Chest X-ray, PA view. Patient: 40 years old, sex F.
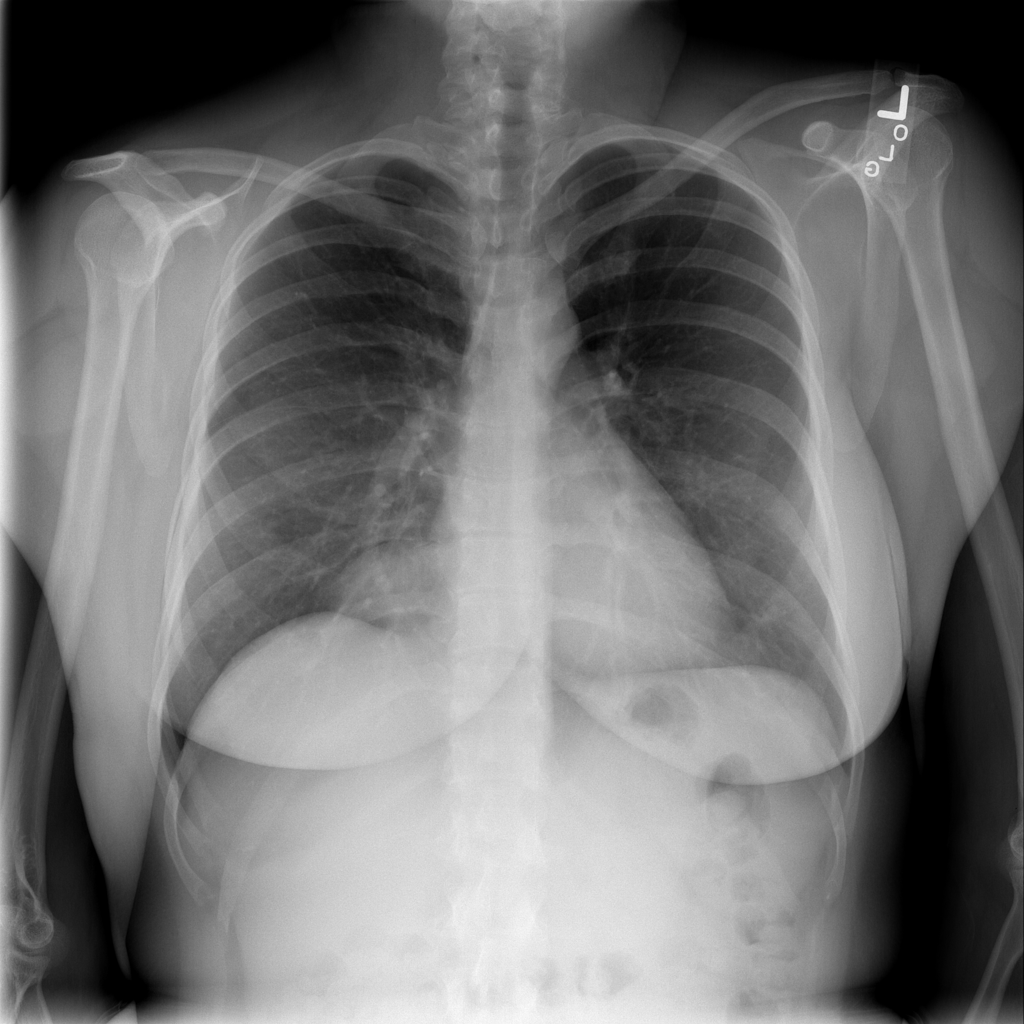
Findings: Mass